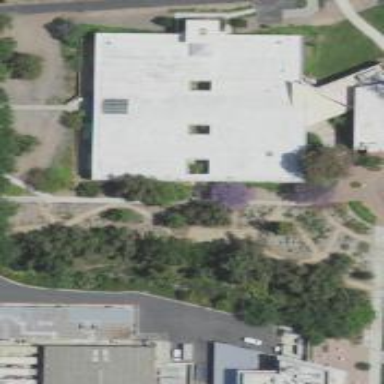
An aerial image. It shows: Building that serves as library.